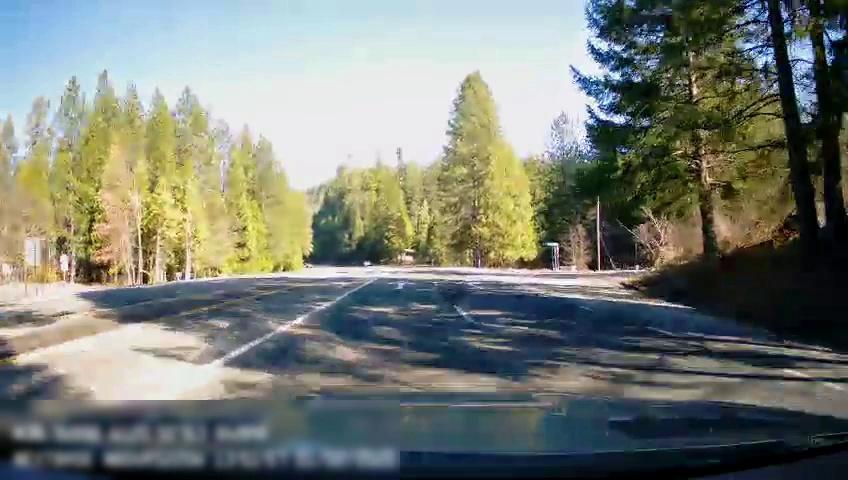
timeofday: Day
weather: Sunny
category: Drivable Space
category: Lanes | Alternate Lane
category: Lanes | Alternate Lane
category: Lanes | Current Lane
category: Lanes | Alternate Lane
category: Lanes | Opposite Lane
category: Traffic | Signs